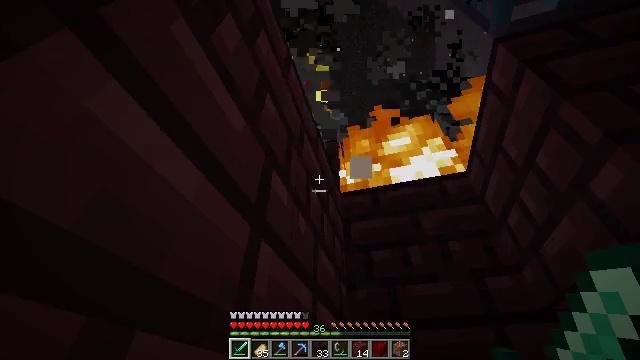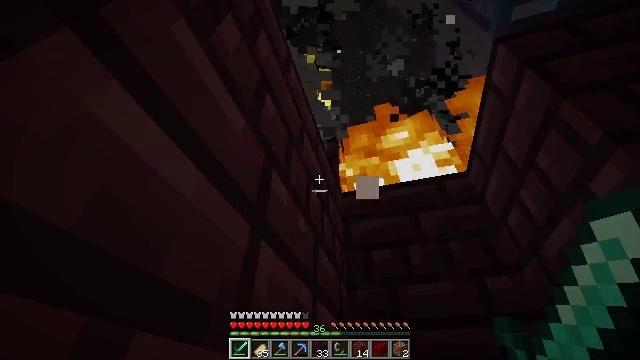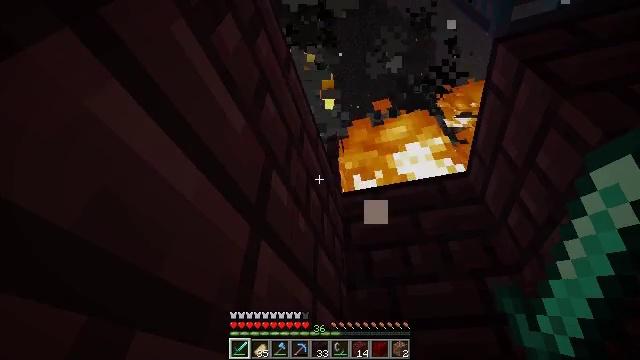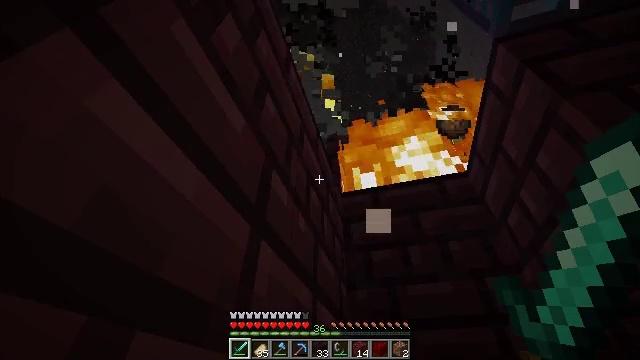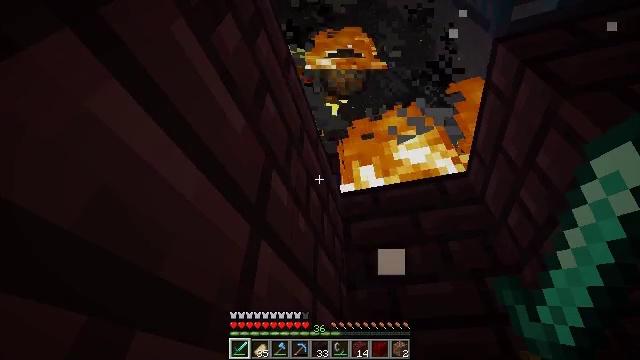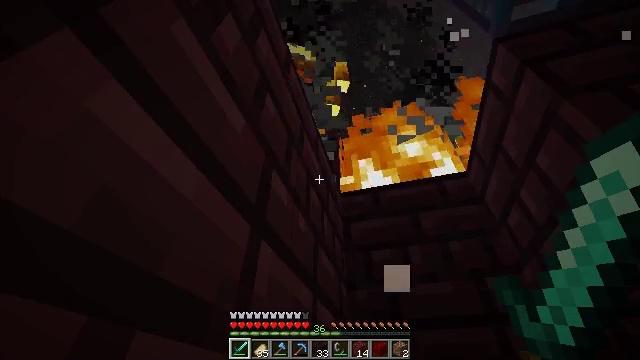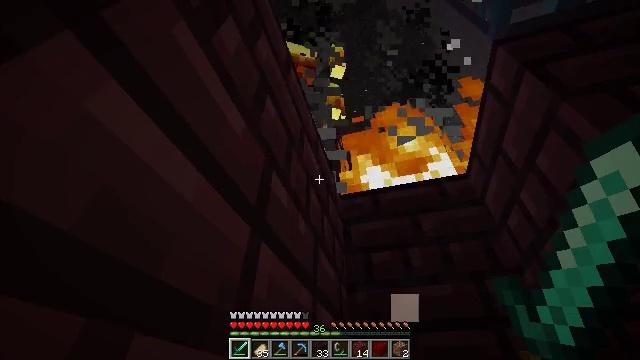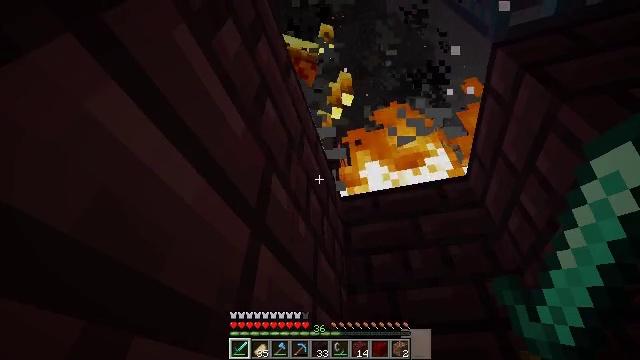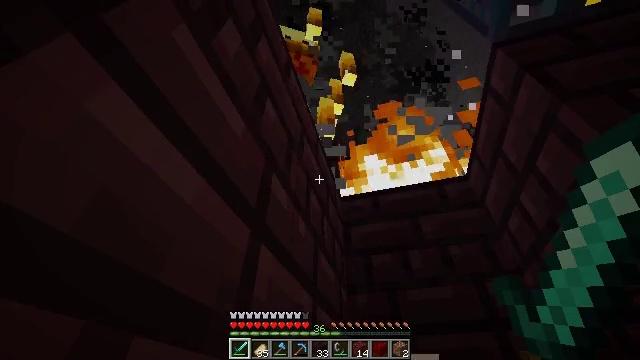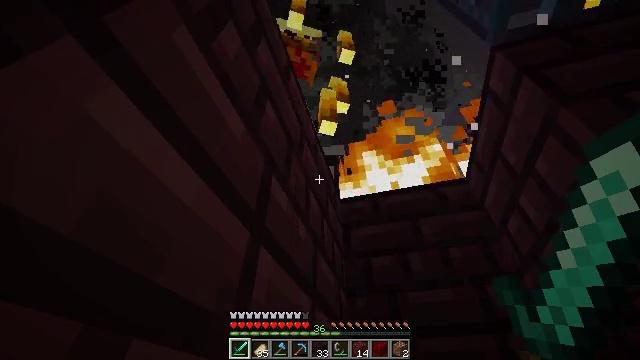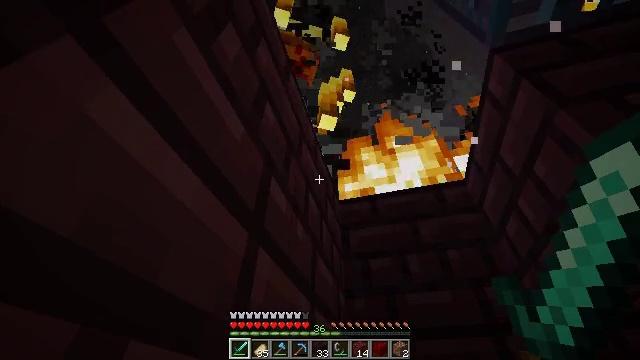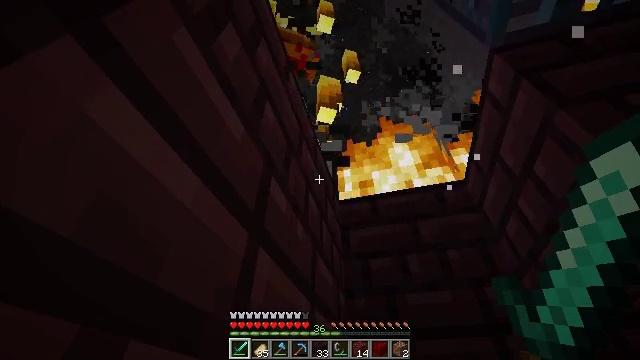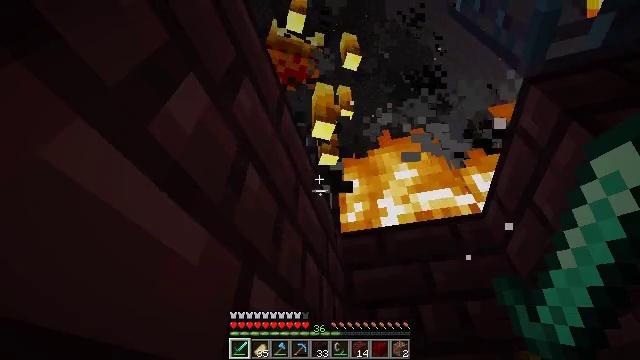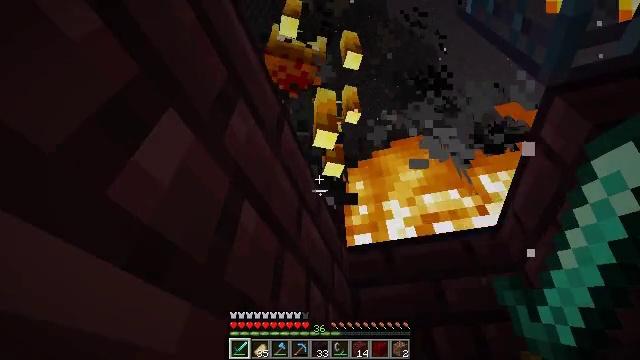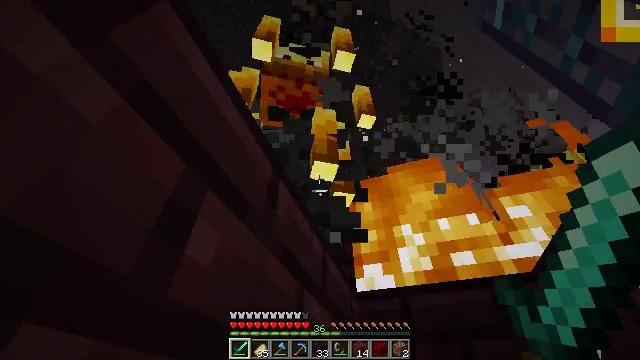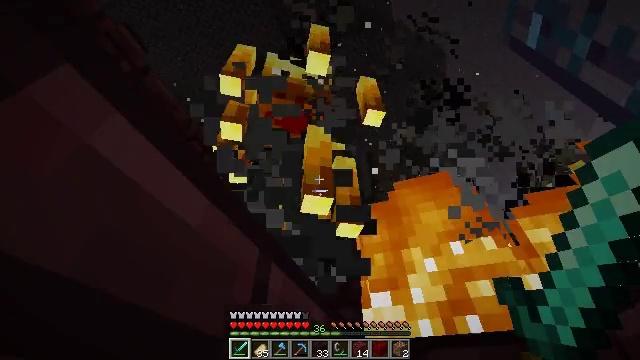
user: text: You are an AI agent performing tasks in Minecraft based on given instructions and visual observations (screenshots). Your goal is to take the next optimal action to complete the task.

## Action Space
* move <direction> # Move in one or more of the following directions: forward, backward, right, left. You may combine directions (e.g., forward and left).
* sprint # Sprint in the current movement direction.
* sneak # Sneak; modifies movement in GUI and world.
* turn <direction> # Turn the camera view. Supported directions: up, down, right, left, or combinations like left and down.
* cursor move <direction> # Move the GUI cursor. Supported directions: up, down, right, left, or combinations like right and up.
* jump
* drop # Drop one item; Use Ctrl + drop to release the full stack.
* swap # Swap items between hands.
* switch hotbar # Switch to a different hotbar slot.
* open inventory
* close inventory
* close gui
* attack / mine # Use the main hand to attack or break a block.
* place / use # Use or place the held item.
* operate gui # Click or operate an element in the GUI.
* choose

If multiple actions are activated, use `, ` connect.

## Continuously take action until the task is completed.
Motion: motion action
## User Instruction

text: Combat the blaze.
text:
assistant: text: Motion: no_op
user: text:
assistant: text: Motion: no_op
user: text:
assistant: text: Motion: no_op
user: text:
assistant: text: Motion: no_op
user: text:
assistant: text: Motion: no_op
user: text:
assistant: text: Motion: no_op
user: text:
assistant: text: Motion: no_op
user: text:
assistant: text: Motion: no_op
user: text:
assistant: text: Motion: no_op
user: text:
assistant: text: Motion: no_op
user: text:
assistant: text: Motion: no_op
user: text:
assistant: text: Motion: jump
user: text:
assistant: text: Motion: turn left, jump
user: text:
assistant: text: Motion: turn left, jump
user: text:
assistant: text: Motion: jump
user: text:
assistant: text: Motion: attack / mine
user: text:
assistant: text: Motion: attack / mine
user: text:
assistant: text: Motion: attack / mine
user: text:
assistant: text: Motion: attack / mine
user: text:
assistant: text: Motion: attack / mine
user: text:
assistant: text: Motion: attack / mine